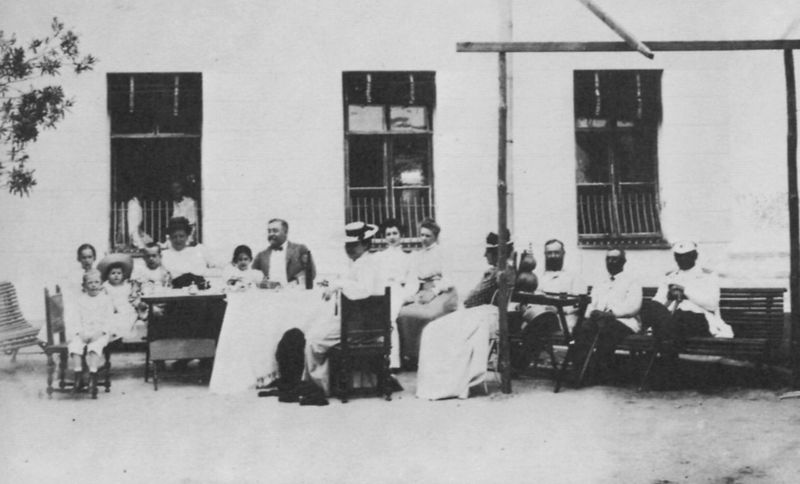
Titel: Graf Kotschubej mit seiner Familie
Künstler: Russischer Photograph
Schlagwörter: baum, gruppe, kopf, mann, weiß, frauen, menschen, mädchen, sitzen, damen, elegant, fenster, frau, glas, grau, holz, hut, hüte, kleid, köpfe, männer, schwarz, stuhl, stühle, tisch, tische, gebäude, haus, hund, fest, gesellschaft, herren, leute, rock, bart, bärte, feier, jacke, wand, band, gesicht, gruppenportrait, portrait, tischdecke, gitter, sonne, boden, haare, reich, familie, kind, personen, pflanze, kinder, stock, sommer, fassade, hof, ausflug, baby, läden, bank, querformat, wetter, tafel, strohhut, gestell, fliege, sonnenhut, foto, fotografie, photographie, schwarze, gerüst, hauswand, rechteck, hall, draußen, schwarzweiss, uniformen, posieren, festmahl, bänke, sonntag, kleinkind, photo, fenstergitter, fensterscheibe, sonnenschein, rechteckig, schtten, beistelltisch, enkel, großfamilie, photografie, holzgestell, rollo, gruppenfoto, heim, dynastie, hausbank, klappen, kiner, sommerhut, familienfeier, familienfest, farau, festgemeinde, jalusie